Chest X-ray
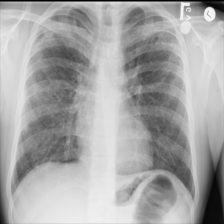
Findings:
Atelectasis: negative
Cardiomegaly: negative
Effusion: negative
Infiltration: negative
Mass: negative
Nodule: negative
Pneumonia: negative
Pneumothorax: negative
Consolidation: negative
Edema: negative
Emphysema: negative
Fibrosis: negative
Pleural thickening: negative
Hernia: negative